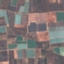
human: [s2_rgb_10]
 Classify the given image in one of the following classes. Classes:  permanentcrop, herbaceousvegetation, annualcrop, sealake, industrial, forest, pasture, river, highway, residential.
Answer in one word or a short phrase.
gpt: PermanentCrop